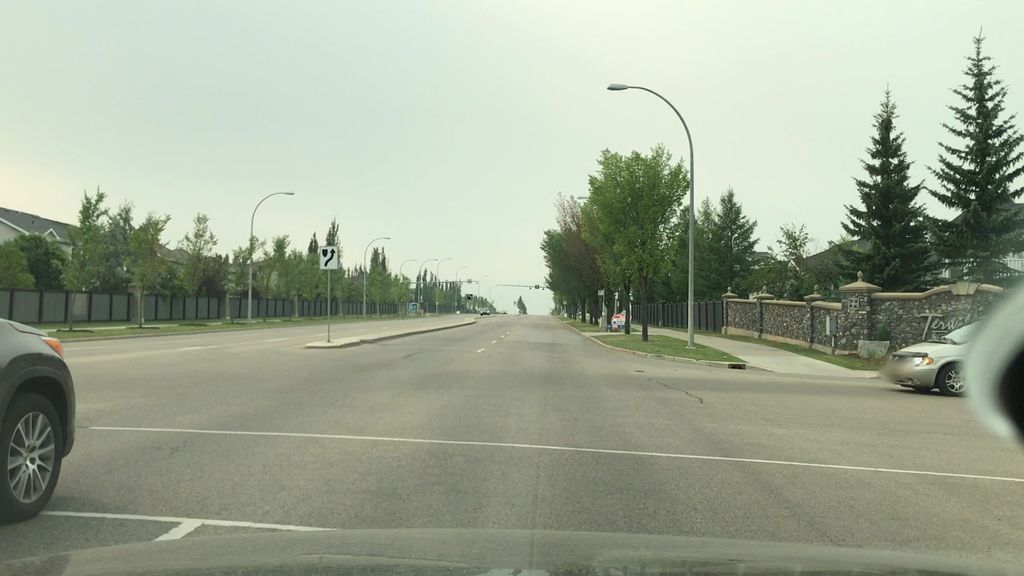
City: edmonton